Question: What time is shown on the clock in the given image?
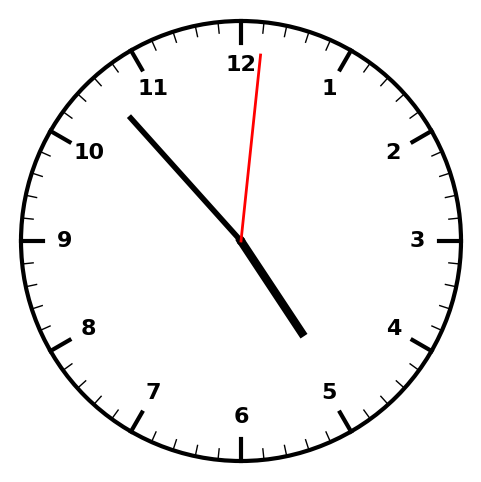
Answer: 04:53:01